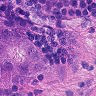
Metastatic tissue present: yes